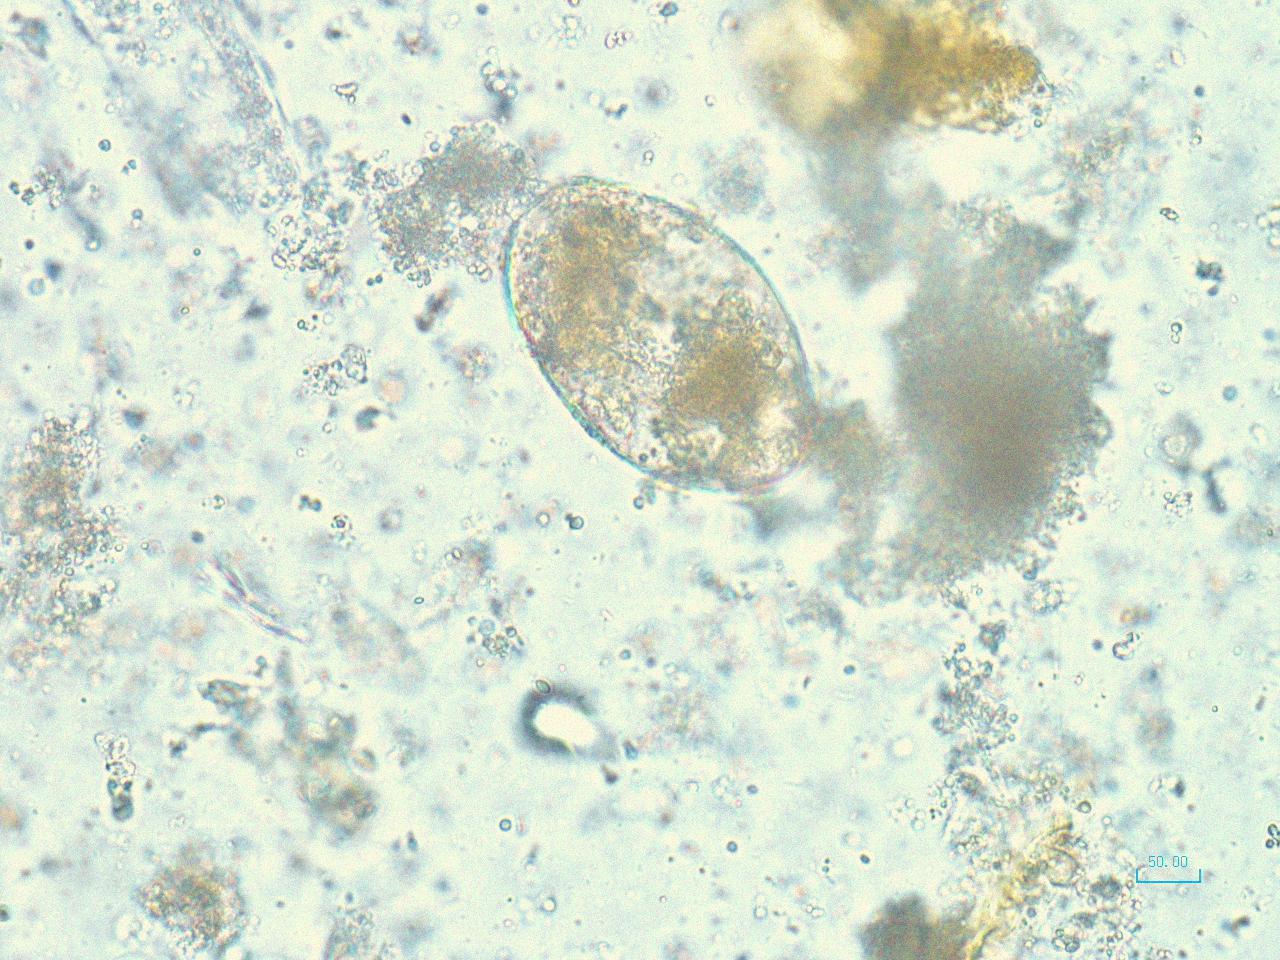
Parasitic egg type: Fasciolopsis buski